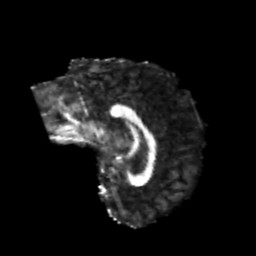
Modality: FA
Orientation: sagittal
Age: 21
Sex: female
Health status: healthy
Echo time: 0.074 s